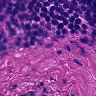
Metastatic tissue present: no